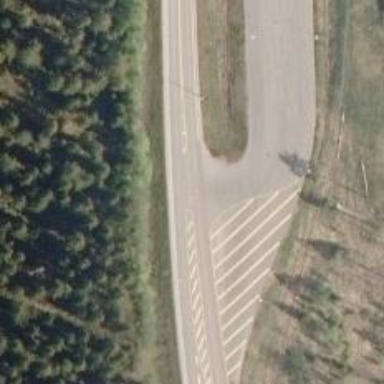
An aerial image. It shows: Secondary road with asphalt surface.